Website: slack
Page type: payment
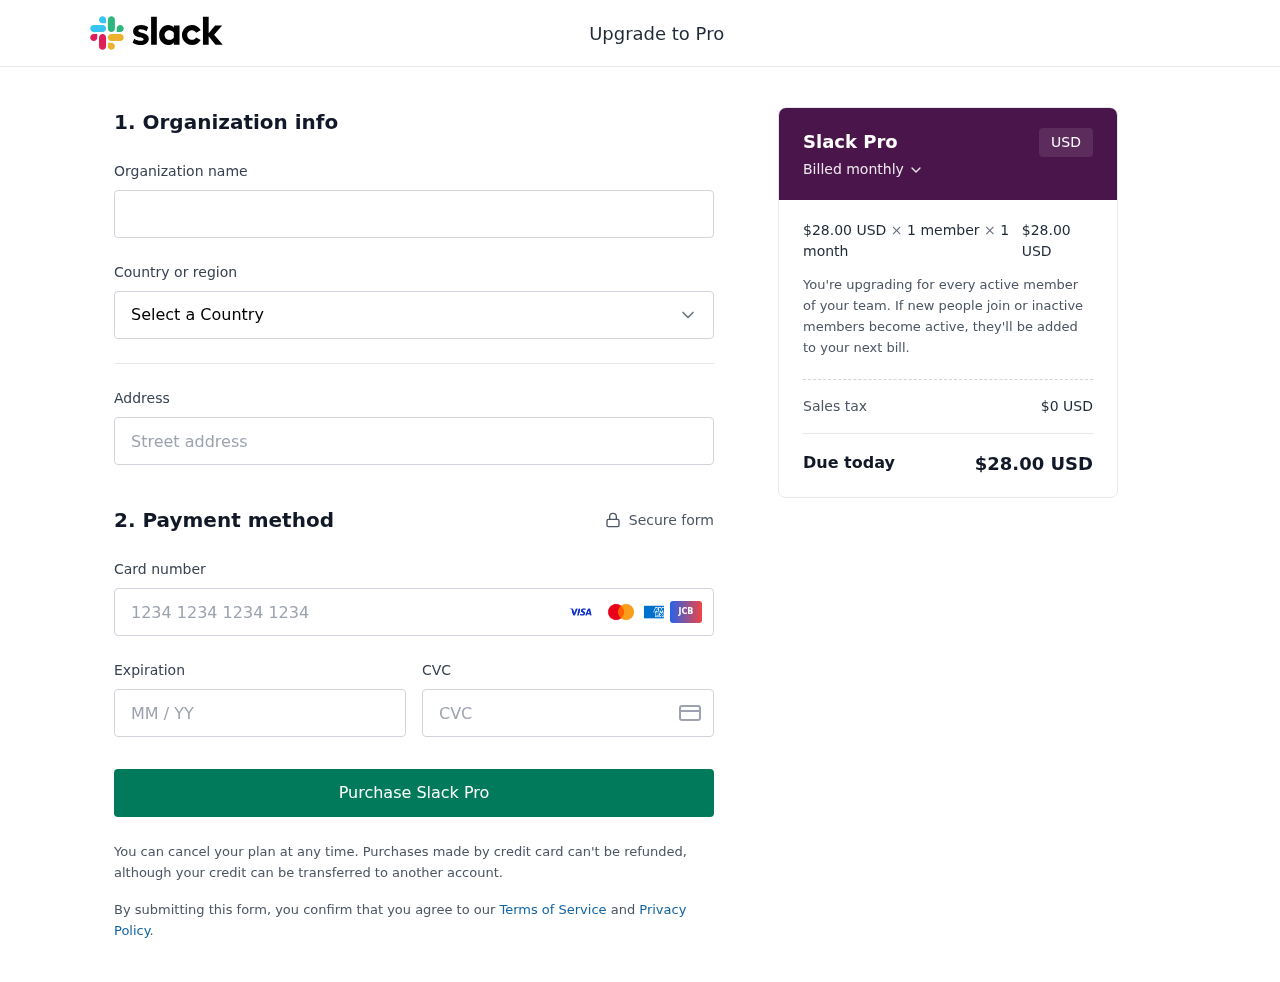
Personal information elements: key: PII_CARD_CVV
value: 212
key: PII_CARD_EXPIRY
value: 10/29
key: PII_CARD_NUMBER
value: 4458 8490 8921 2525
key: PII_COUNTRY
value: United States
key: PII_STREET
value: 74659 Tony Corners
Product elements: key: PRODUCT1_PRICE
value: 28
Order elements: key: ORDER_SUBTOTAL
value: $28.00 USD
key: ORDER_TAX
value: $0 USD
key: ORDER_TOTAL
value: $28.00 USD